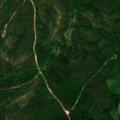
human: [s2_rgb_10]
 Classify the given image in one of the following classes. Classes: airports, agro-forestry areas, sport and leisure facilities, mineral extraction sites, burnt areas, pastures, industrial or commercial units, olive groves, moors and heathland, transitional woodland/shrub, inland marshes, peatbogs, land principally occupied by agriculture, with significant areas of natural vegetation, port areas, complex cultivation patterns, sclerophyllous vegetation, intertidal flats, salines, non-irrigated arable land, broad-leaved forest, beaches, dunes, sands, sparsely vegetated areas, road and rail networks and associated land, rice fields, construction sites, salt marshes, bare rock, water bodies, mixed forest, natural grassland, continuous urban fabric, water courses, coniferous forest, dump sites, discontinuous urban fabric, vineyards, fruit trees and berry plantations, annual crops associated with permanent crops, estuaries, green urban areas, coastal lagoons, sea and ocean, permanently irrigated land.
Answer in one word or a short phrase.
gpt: coniferous forest, mixed forest, transitional woodland/shrub